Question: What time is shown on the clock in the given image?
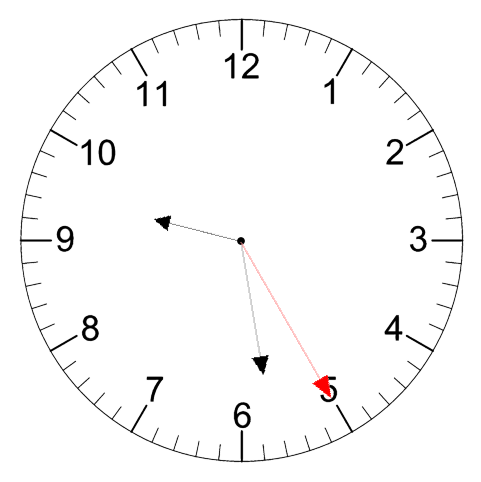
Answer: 09:28:25